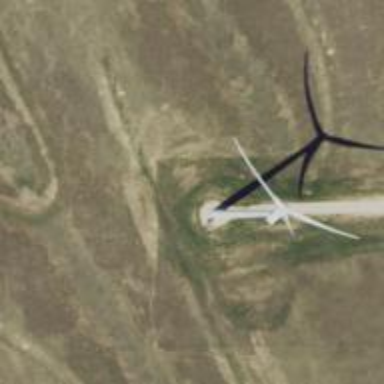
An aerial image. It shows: Wind generator using wind turbines of horizontal axis.